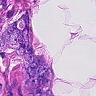
Metastatic tissue present: yes